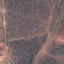
Land use / land cover class: PermanentCrop